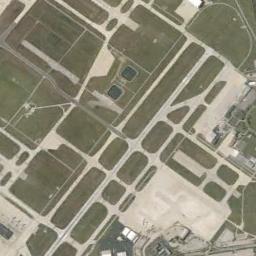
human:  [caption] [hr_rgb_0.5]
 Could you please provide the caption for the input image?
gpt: An airport with grid-shaped runways and open areas on the lawn .

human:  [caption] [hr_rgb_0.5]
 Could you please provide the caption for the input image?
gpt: A complex airport with many runways and buildings built on a huge lawn .

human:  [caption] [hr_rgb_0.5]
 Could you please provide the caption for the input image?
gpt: This airport has only one runway .

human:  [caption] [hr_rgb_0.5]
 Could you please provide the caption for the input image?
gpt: There is an airport in the middle of the field .

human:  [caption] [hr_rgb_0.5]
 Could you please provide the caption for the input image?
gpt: The grass of the airfield is divided into different sizes by the road .